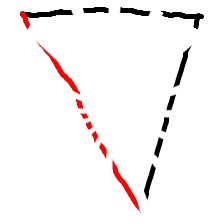
Shape: triangle